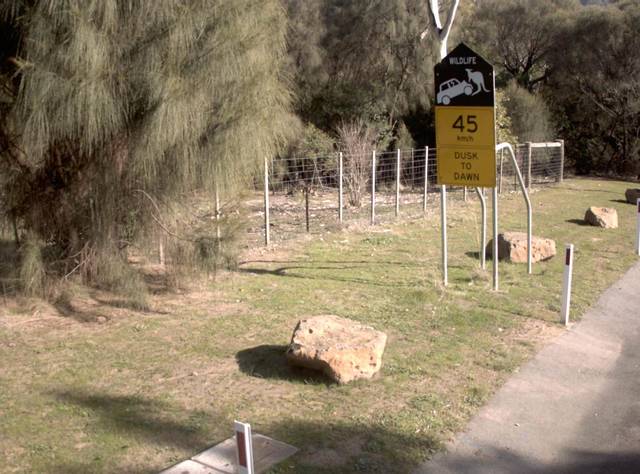
Region: Australia
Coordinates: -41.452, 147.119